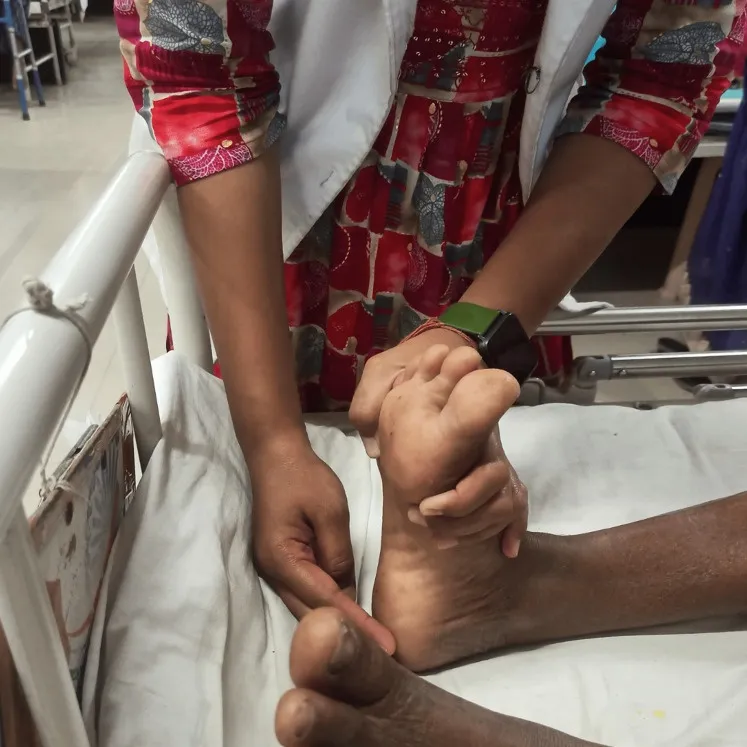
Contract-relax technique for dorsiflexors of the ankle.
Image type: medical_photograph (skin_photograph)